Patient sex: M
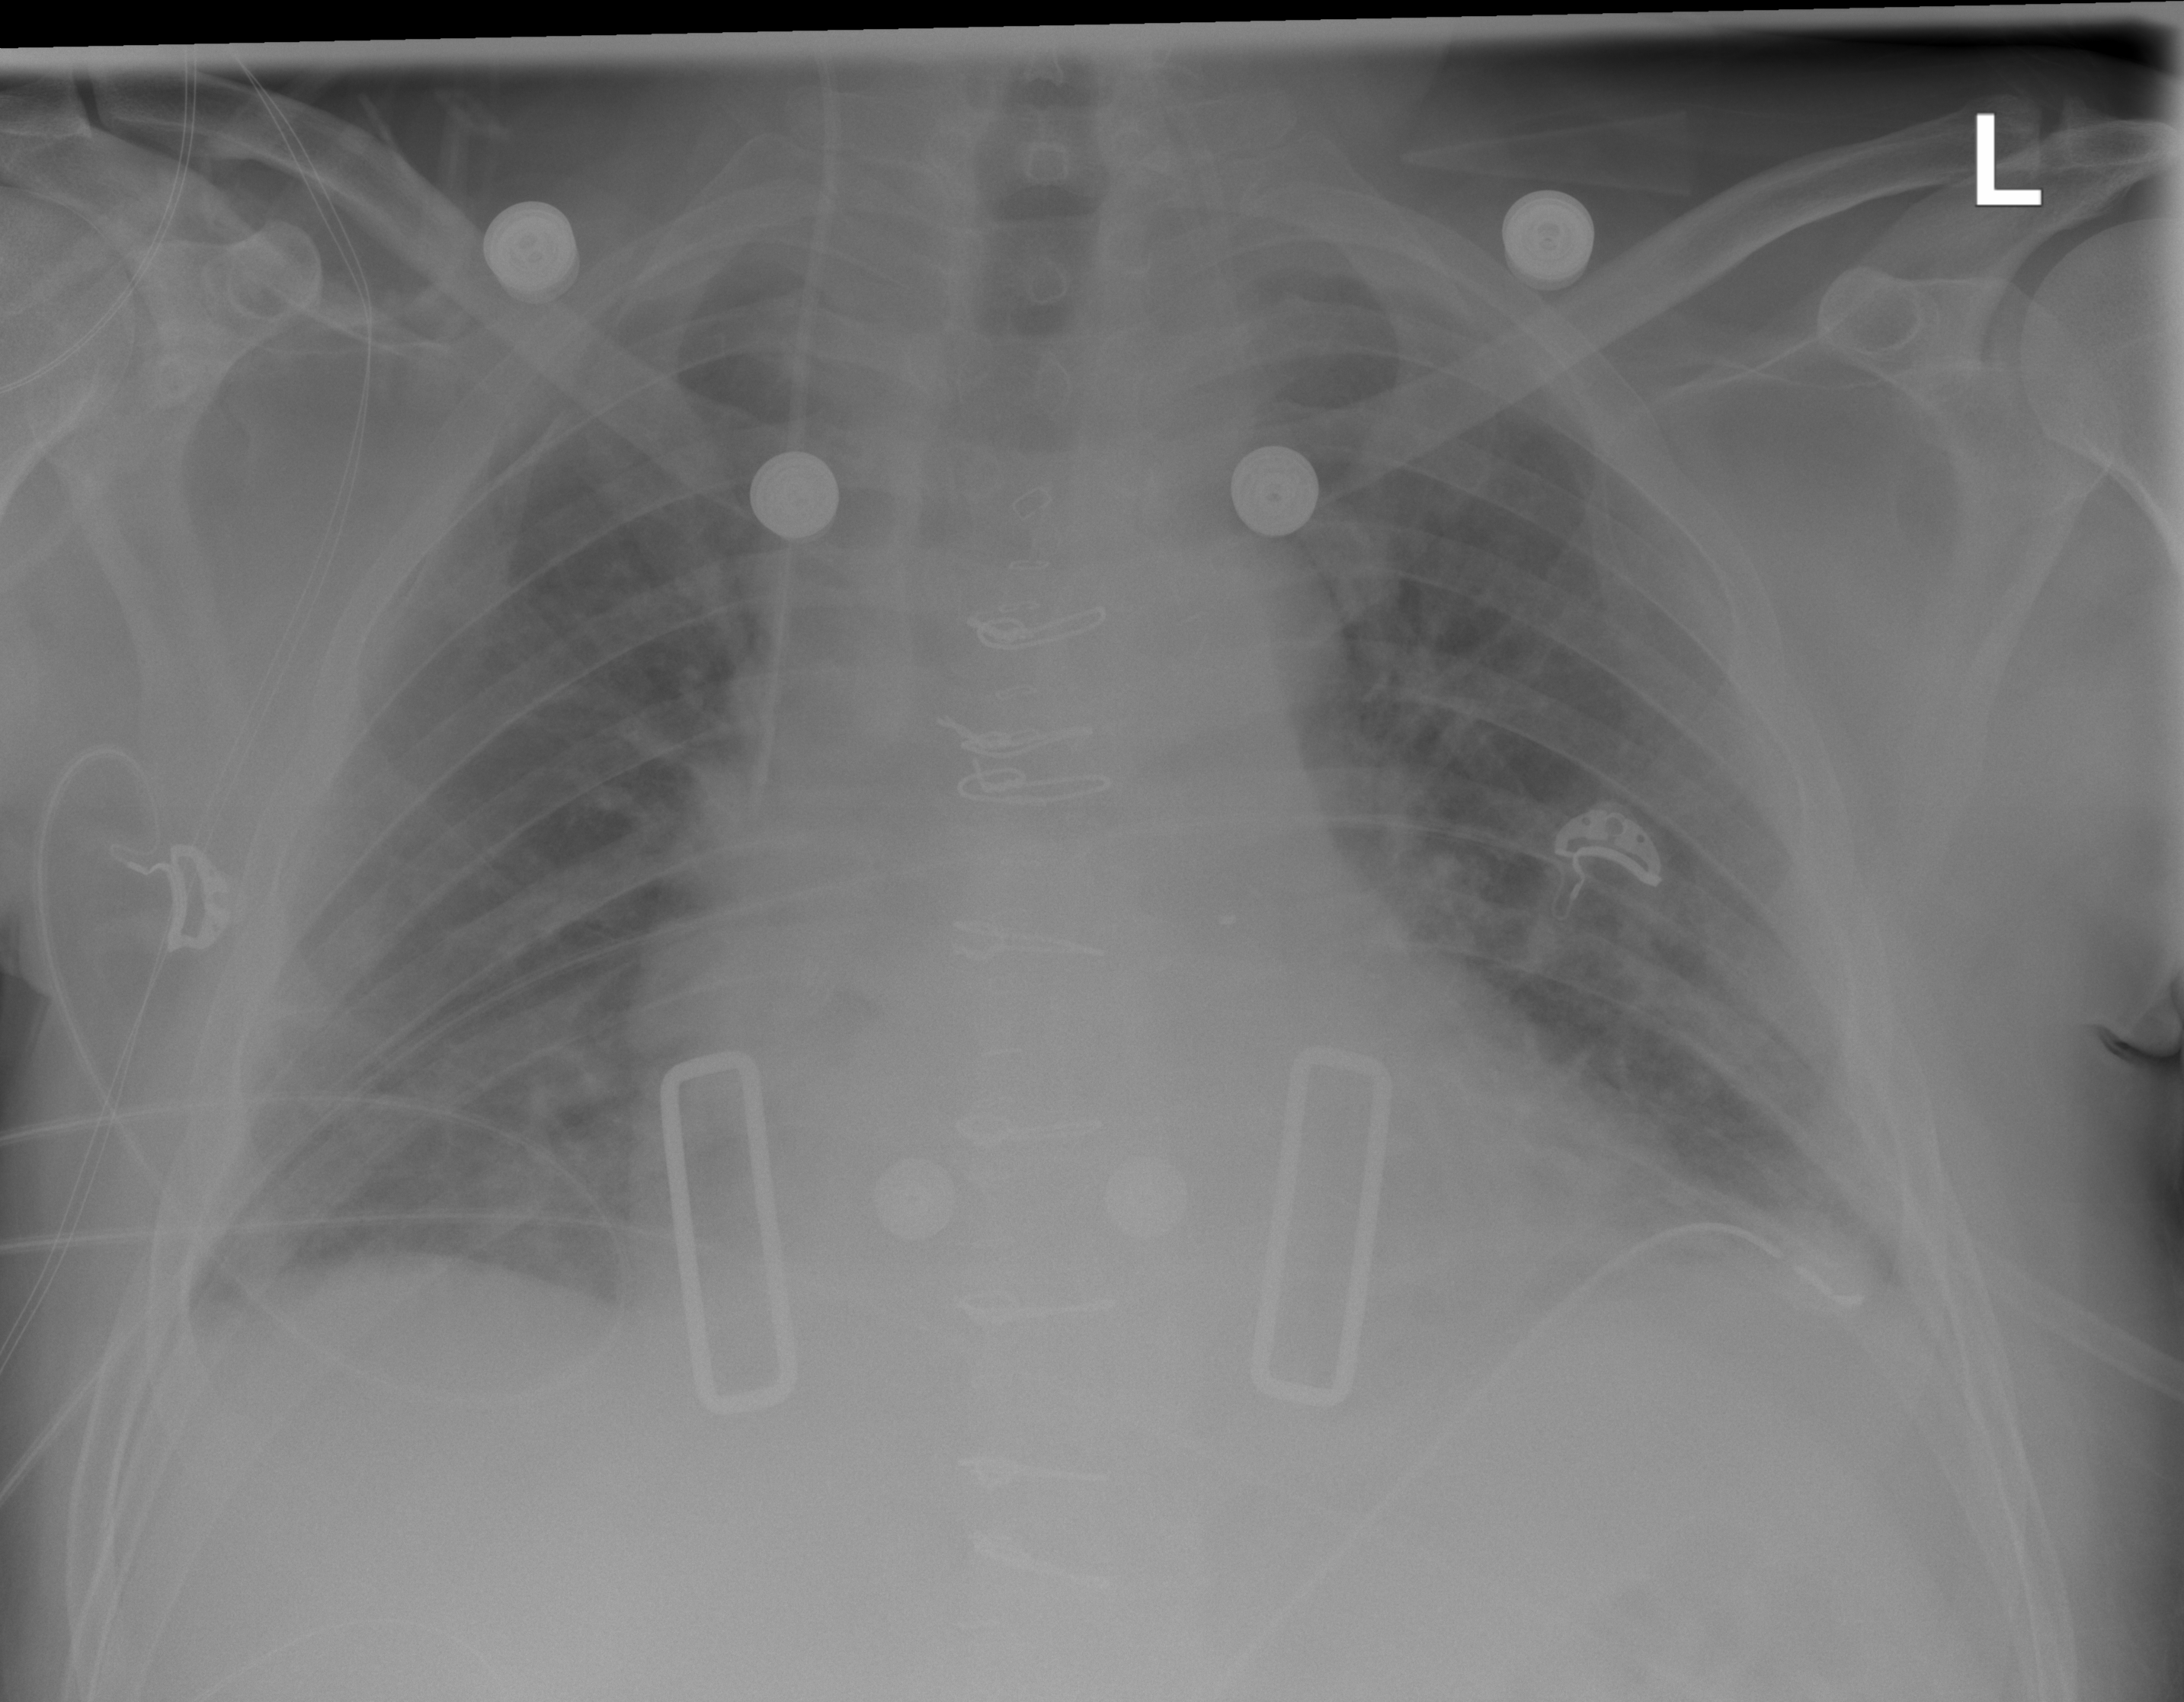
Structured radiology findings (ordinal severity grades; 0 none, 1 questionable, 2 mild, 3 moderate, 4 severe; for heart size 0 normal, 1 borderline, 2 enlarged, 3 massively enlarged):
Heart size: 2
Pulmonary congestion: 2
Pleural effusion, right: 0
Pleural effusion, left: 0
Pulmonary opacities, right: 0
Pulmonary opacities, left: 0
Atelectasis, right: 0
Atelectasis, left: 2